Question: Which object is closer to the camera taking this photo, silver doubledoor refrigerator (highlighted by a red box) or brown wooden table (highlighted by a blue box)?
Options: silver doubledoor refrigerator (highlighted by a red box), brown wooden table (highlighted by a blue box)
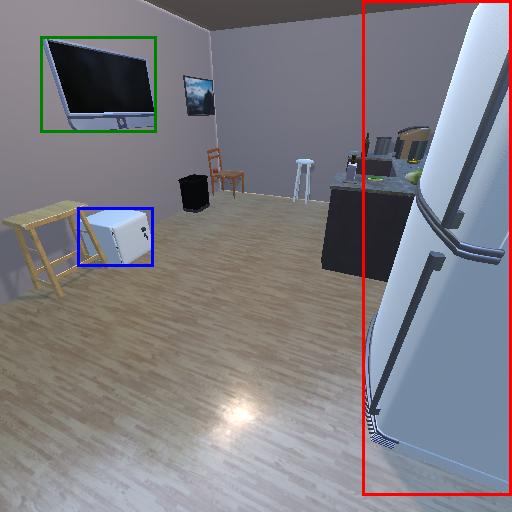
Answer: silver doubledoor refrigerator (highlighted by a red box)